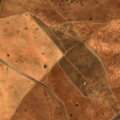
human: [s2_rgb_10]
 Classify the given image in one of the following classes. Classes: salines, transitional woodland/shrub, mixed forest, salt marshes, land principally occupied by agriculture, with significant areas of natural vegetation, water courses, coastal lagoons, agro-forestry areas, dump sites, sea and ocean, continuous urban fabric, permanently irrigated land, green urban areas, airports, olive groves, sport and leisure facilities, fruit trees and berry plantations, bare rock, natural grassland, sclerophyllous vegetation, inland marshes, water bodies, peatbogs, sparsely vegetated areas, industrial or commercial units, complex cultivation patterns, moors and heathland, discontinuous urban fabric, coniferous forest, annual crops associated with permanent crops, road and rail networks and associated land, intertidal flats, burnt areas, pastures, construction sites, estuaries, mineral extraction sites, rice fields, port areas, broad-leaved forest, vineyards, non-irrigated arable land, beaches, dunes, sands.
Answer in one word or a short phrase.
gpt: non-irrigated arable land, agro-forestry areas, transitional woodland/shrub